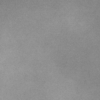
Label: dusty